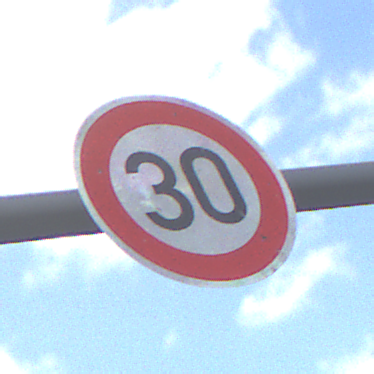
Verkehrszeichen: Geschwindigkeit30
Umgebung: Outdoor, Nature
Tageszeit: Midday
Wetter: PartlyCloudy
Licht: Natural
Jahreszeit: NotSpecified
Kontrast: LowContrast